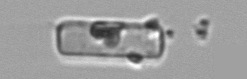
Label: Guinardia_delicatula